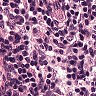
Metastatic tissue present: no